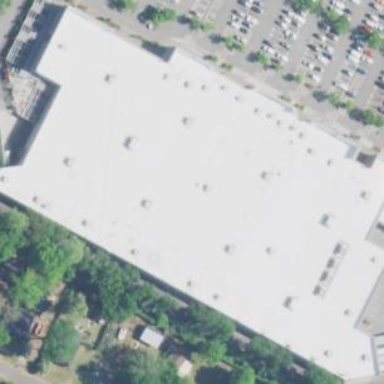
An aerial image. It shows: Supermarket building.